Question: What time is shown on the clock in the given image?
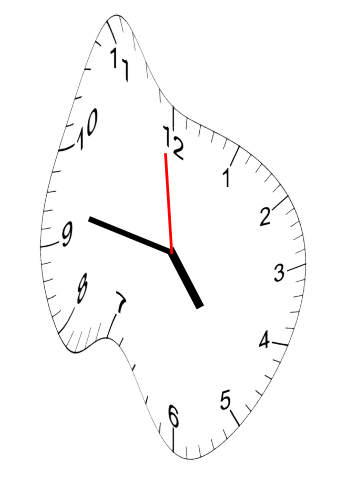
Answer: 04:46:59